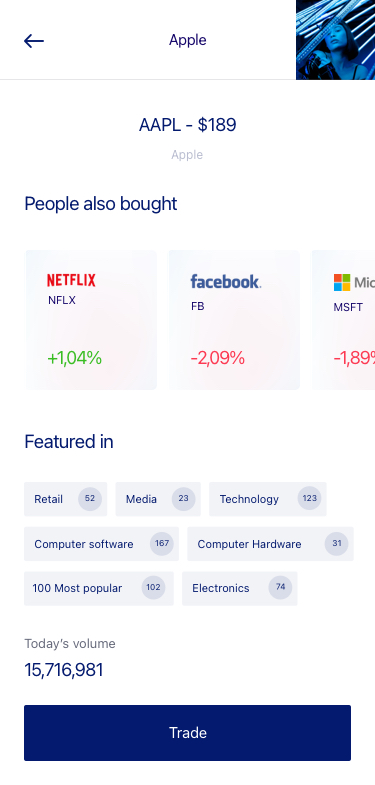
Text in this UI design:
Today’s volume
15,716,981
People also bought
Featured in
52
Retail
23
Media
Technology
123
Computer software
167
100 Most popular
102
Electronics
74
Computer Hardware
31
MSFT
-1,89%
NFLX
+1,04%
FB
-2,09%
AAPL - $189
Apple